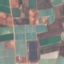
Land use / land cover class: PermanentCrop